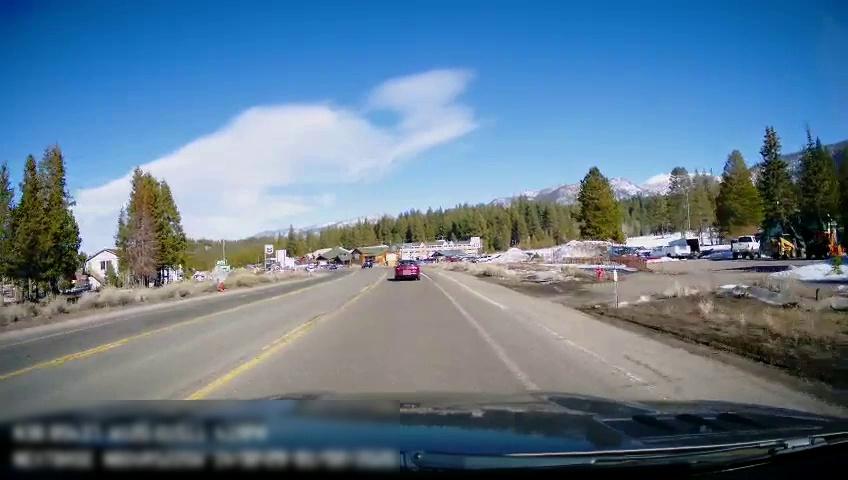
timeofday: Day
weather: Sunny
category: Drivable Space
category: Vehicles | Car
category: Vehicles | SUV
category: Vehicles | Truck
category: Vehicles | Other LV
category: Vehicles | Truck
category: Vehicles | SUV
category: Vehicles | SUV
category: Lanes | Current Lane
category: Lanes | Alternate Lane
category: Lanes | Current Lane
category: Lanes | Opposite Lane
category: Lanes | Opposite Lane
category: Traffic | Signs